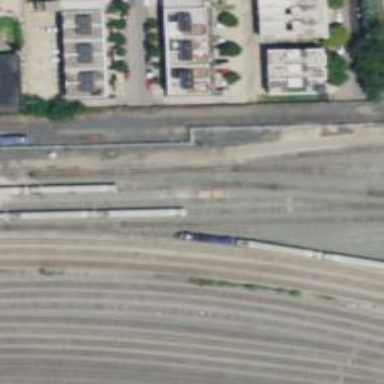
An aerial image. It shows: Railway yard used for servicing trains.